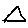
Label: triangle